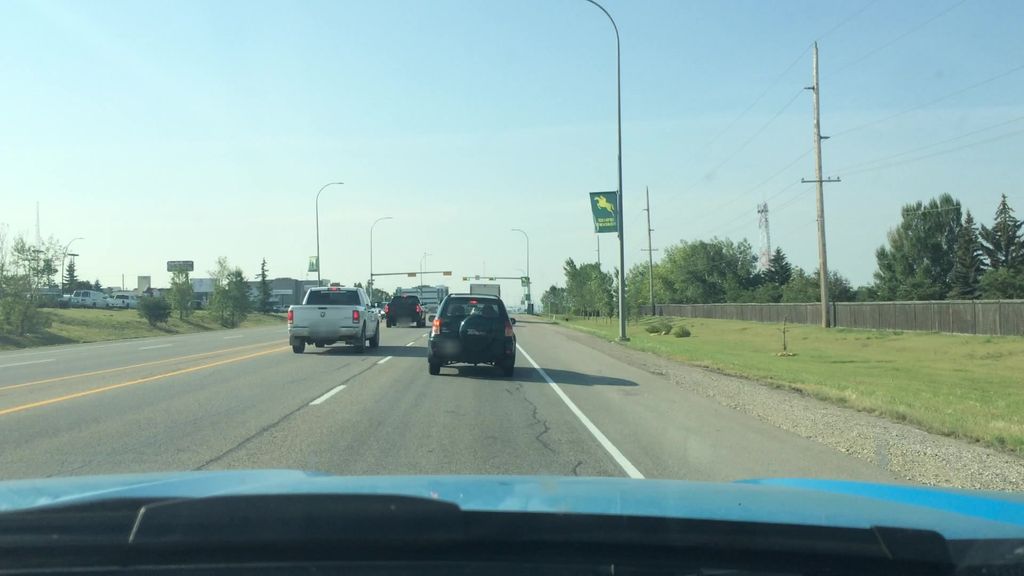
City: calgary